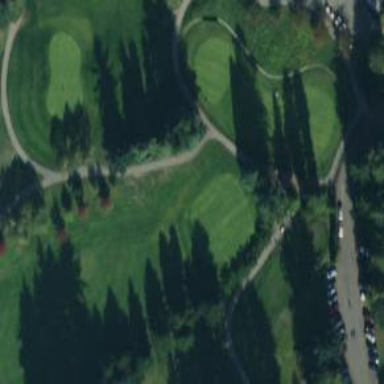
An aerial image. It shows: View of golf hole.